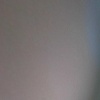
Label: space